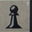
Piece: bP